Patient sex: F
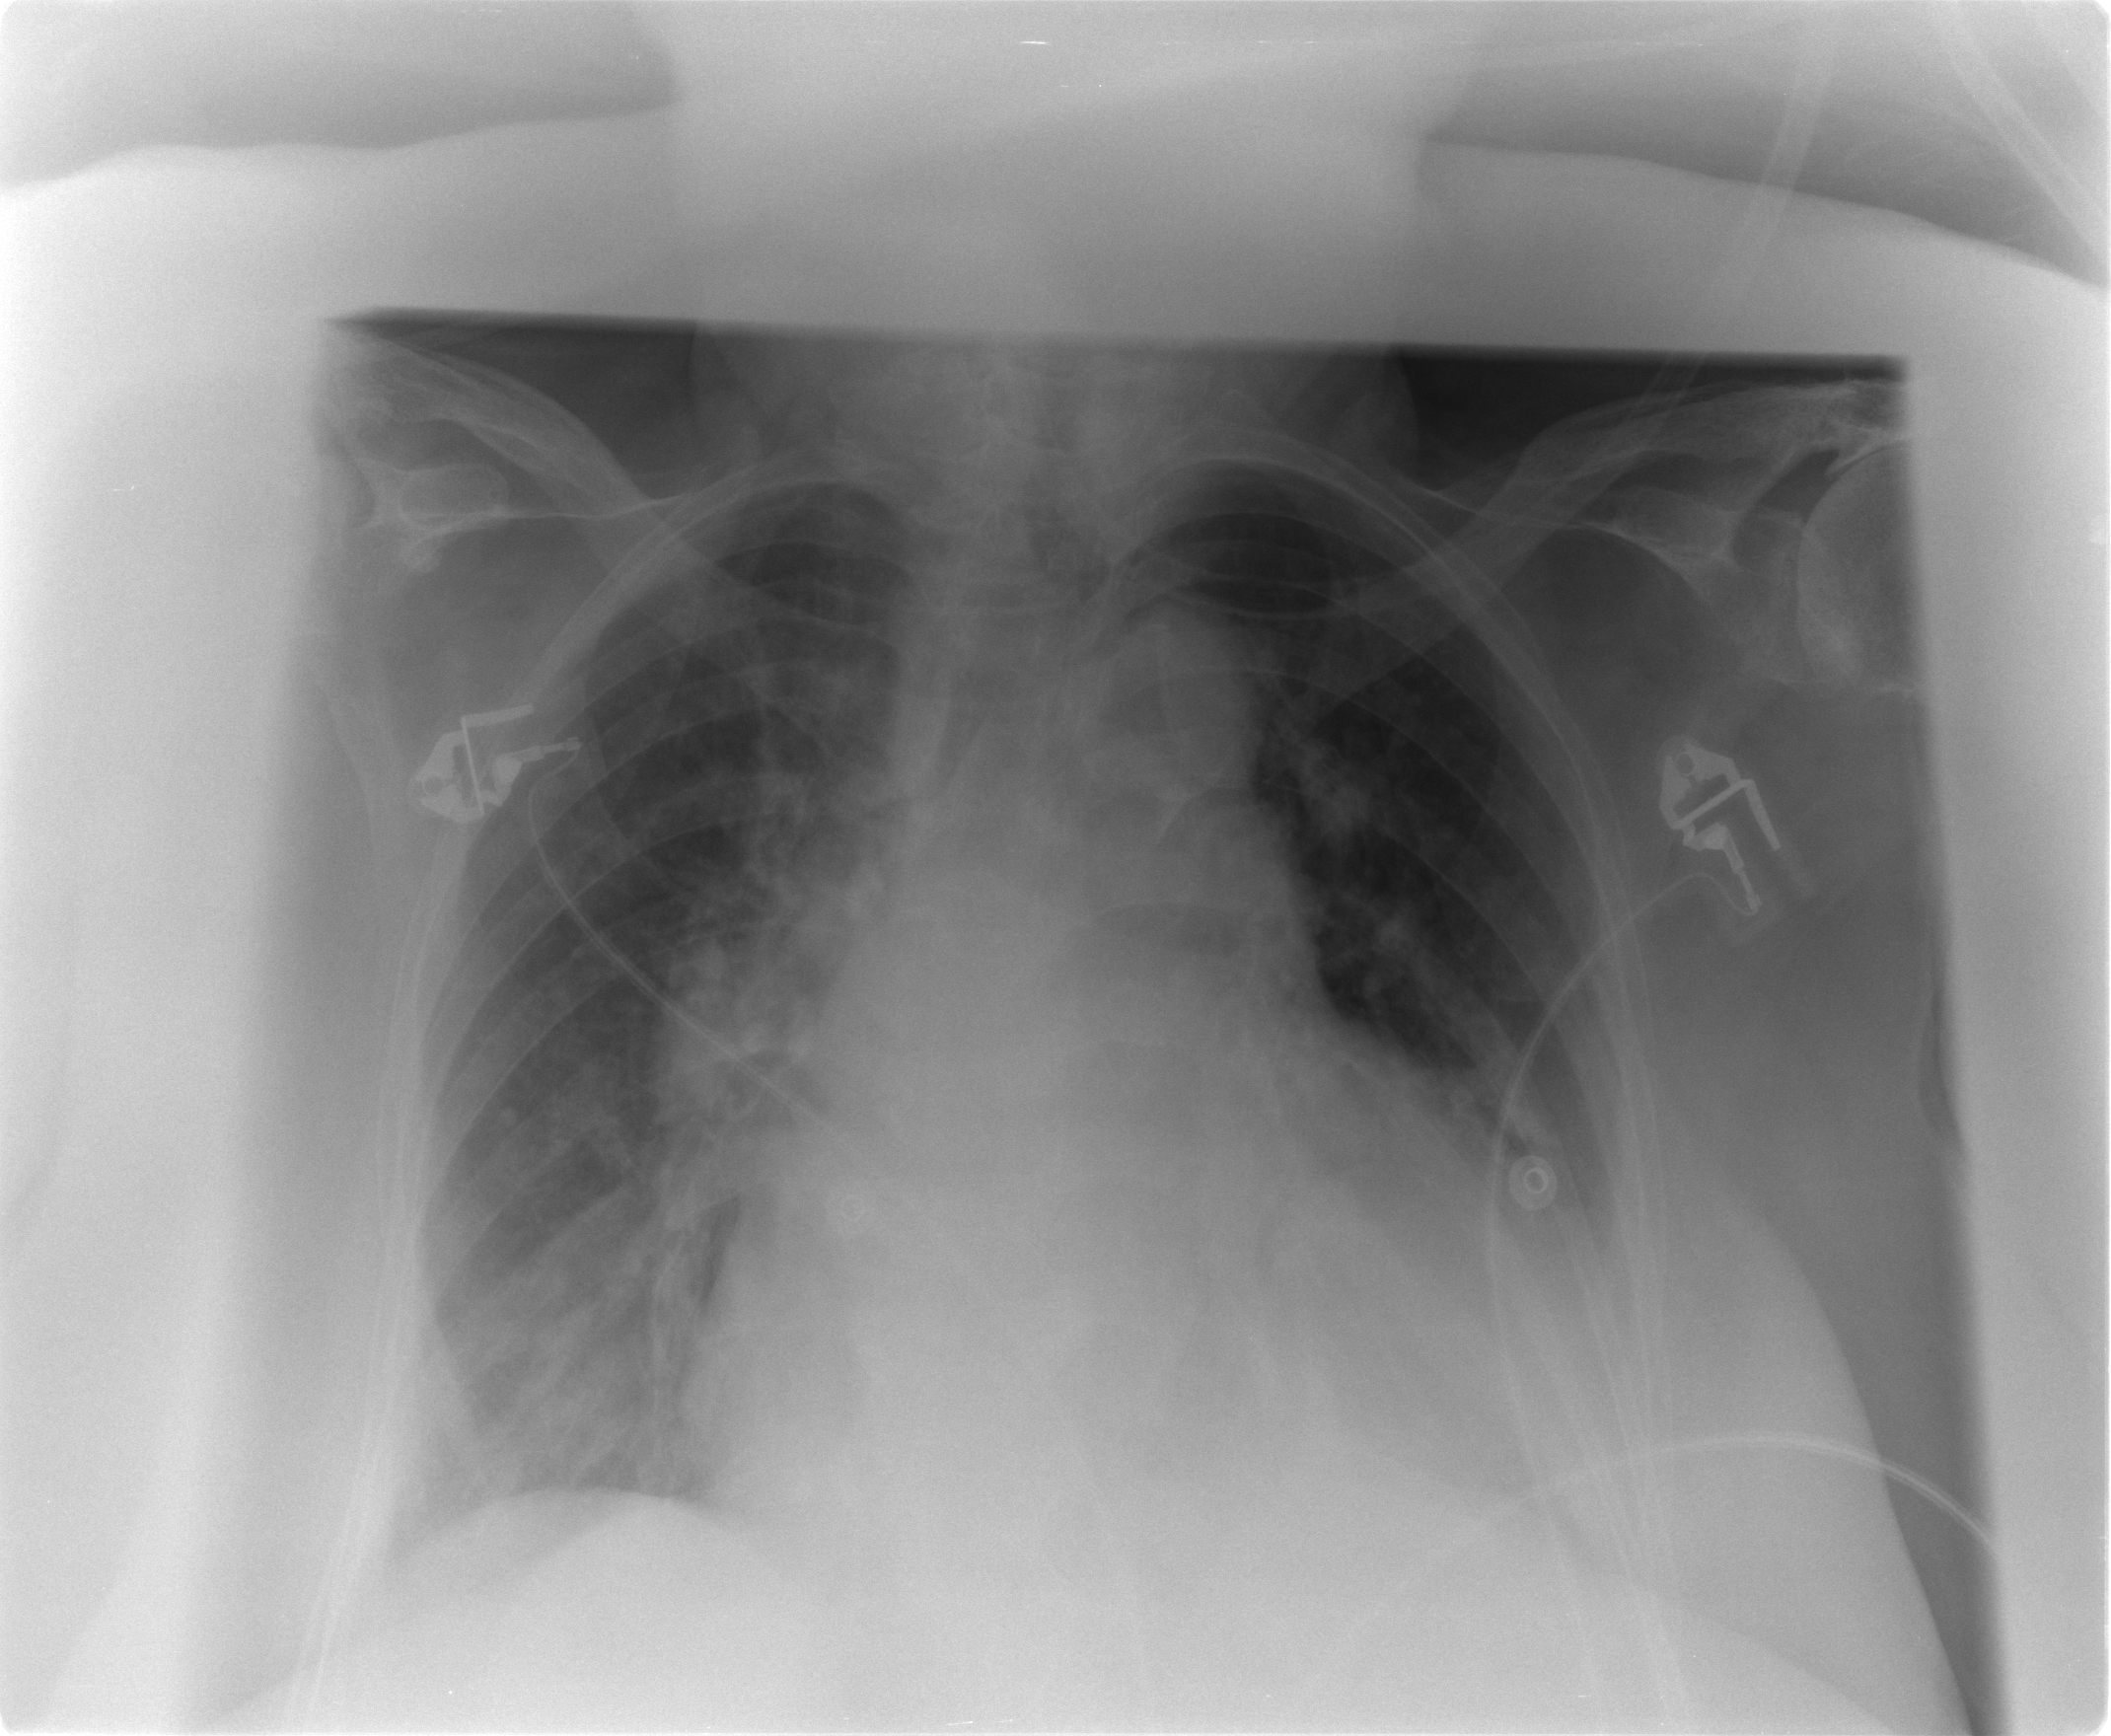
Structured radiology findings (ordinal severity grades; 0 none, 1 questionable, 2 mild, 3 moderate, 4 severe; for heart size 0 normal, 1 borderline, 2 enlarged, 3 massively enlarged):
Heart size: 3
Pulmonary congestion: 2
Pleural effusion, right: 0
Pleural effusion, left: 2
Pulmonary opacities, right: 1
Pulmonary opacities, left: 1
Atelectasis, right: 2
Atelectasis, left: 2